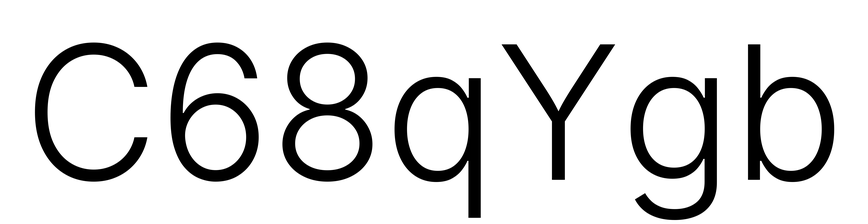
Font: Inter_Light